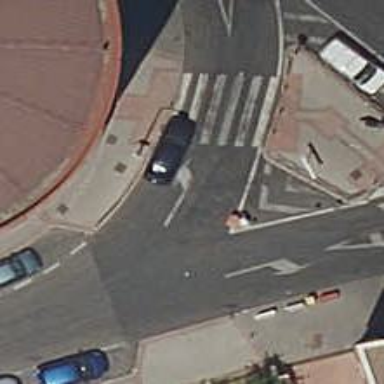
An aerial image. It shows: Bollard.